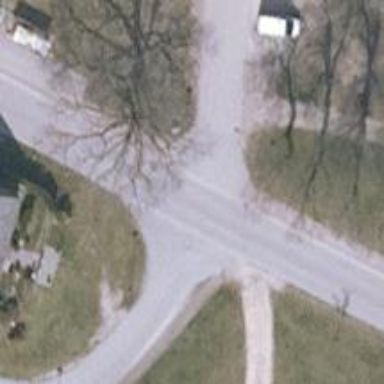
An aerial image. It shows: Residential road with sidewalk on the left side.